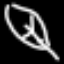
Label: leaf